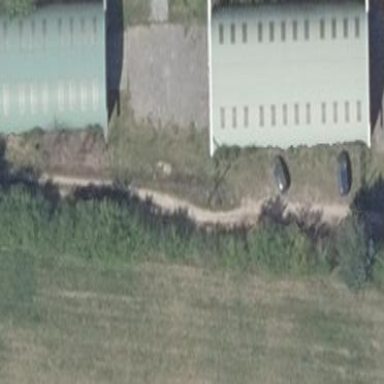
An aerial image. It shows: Hangar.